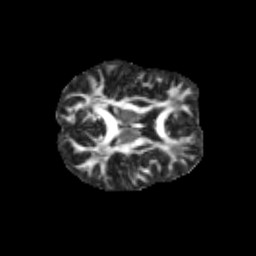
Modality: FA
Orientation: axial
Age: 11
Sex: female
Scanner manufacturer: siemens
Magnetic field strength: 3 T
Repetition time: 3.8 s
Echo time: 0.07 s